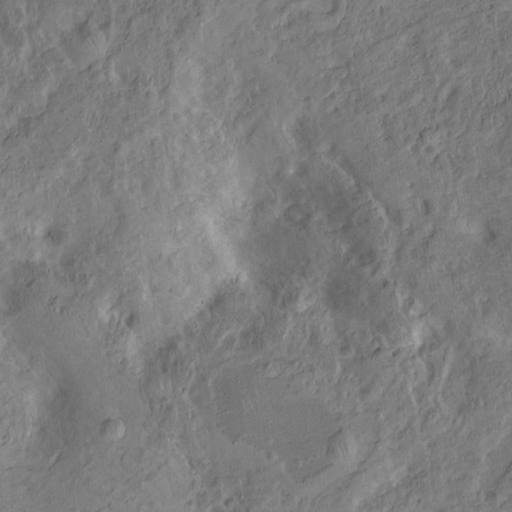
Classes present: Background, Cone